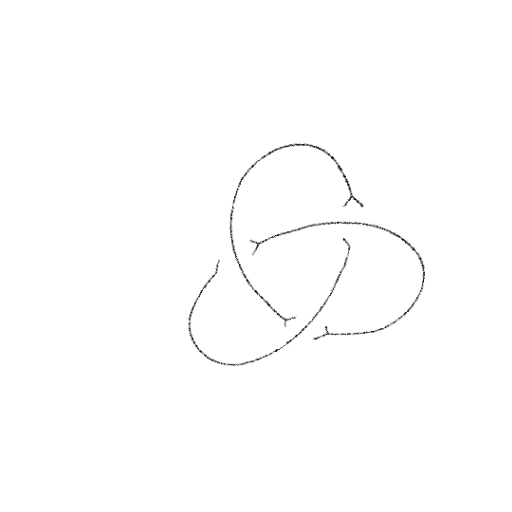
Crossing number: 3